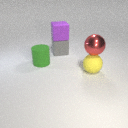
large gray rubber cube to the right of large green rubber cylinder